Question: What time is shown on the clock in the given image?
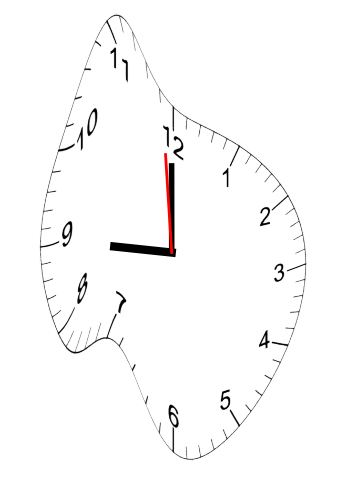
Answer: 08:59:59